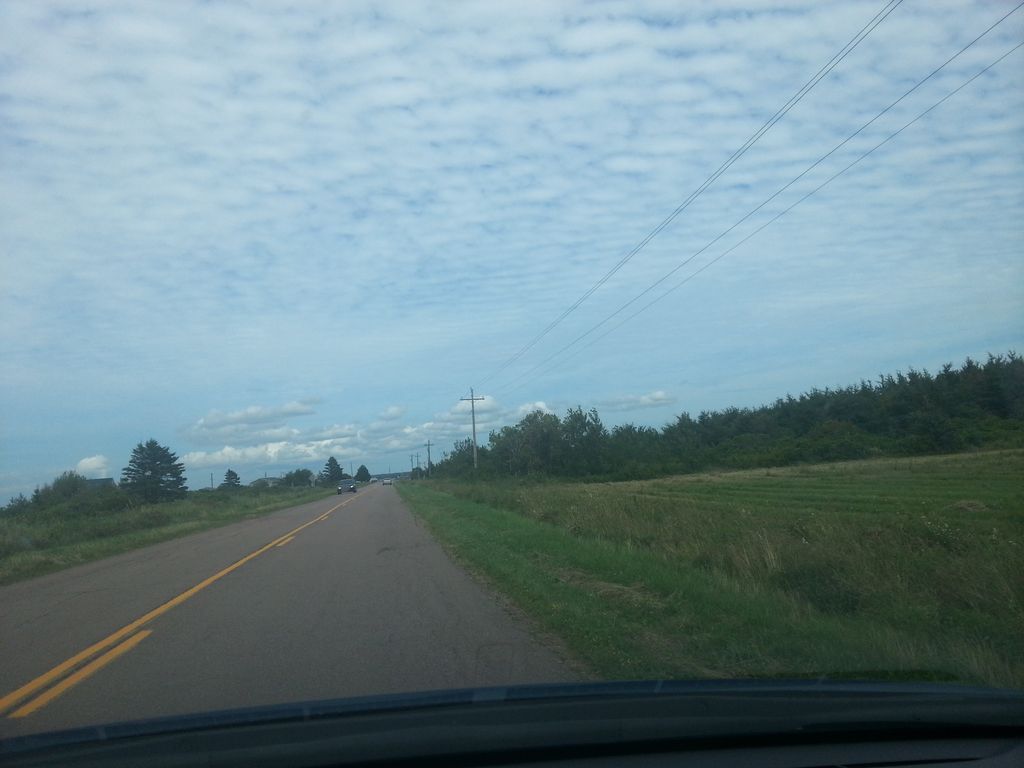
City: charlottetown